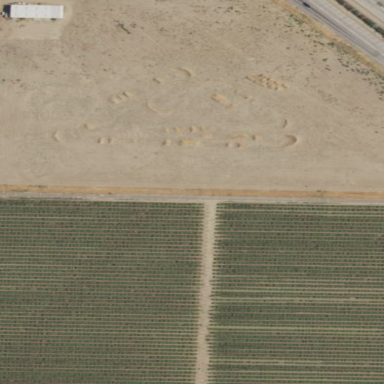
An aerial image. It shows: Vineyard.